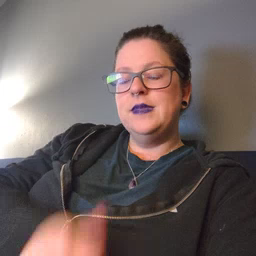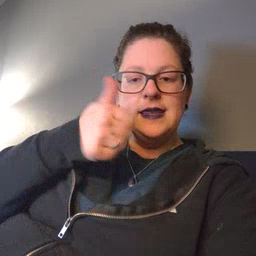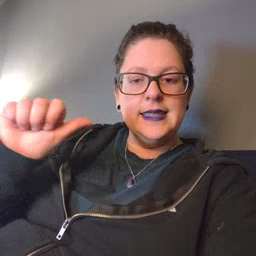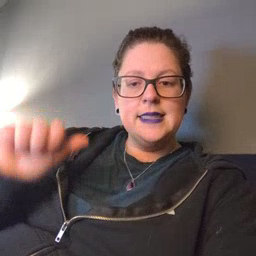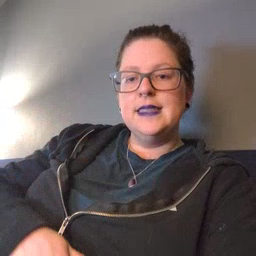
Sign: any